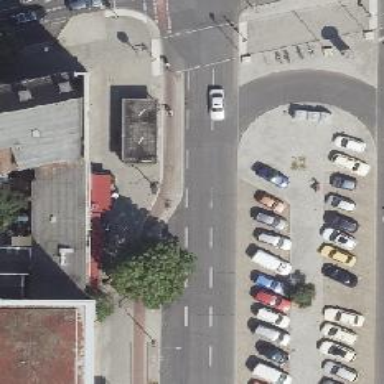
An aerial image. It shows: Subway entrance.